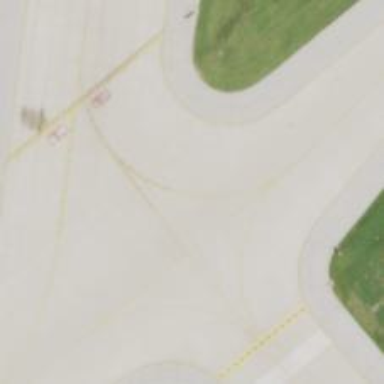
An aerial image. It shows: View of taxiway at the airport.